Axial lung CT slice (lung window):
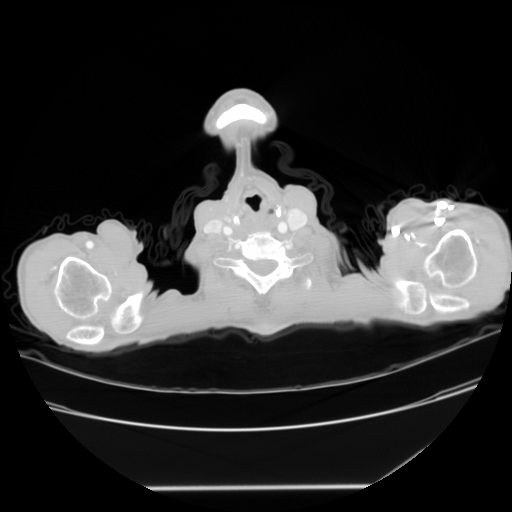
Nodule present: no